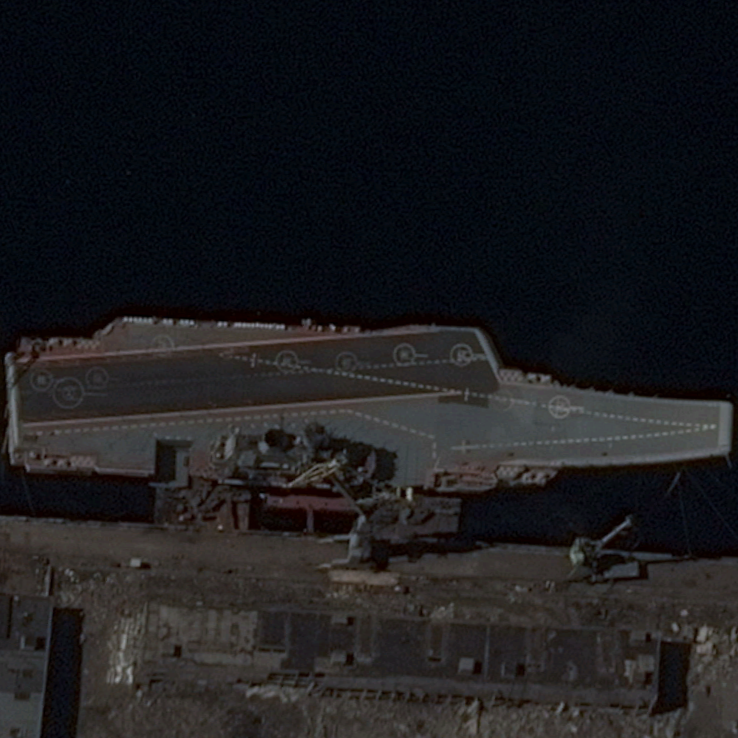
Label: aircraft_carrier